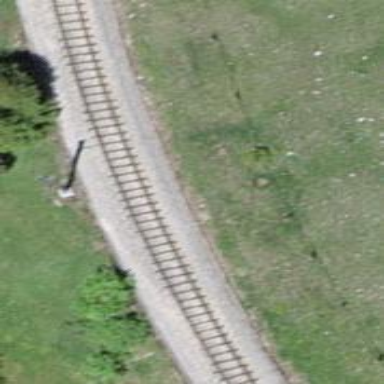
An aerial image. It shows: Narrow-gauge railway with electrified contact line.